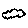
Label: cloud